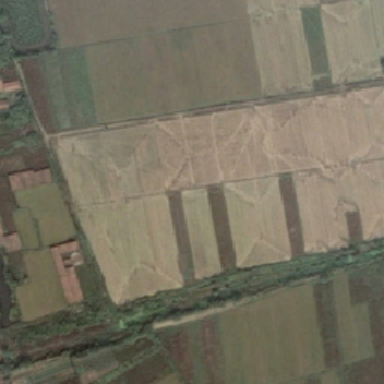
Creamy farmland is between brown and light green .